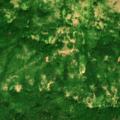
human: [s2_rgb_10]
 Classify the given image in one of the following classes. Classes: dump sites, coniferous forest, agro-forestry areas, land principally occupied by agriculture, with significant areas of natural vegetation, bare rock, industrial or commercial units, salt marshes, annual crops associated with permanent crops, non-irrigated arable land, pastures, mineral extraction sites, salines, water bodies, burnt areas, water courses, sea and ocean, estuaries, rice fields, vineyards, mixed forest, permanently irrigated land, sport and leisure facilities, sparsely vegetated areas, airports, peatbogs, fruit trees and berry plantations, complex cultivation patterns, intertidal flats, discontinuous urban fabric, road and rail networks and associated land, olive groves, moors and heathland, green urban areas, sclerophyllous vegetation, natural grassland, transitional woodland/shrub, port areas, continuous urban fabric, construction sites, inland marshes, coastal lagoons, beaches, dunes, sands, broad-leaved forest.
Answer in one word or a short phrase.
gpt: broad-leaved forest, transitional woodland/shrub